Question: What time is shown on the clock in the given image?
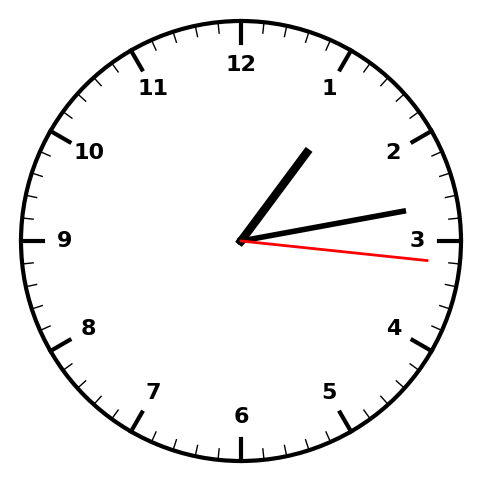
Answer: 01:13:16